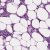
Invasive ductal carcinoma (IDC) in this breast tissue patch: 1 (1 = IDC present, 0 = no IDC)